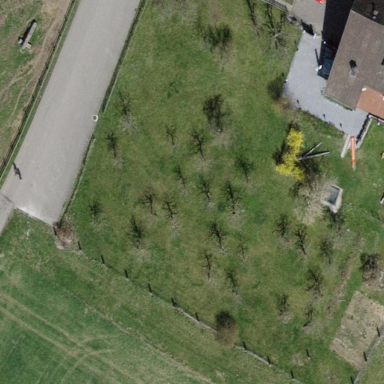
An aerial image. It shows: Orchard.